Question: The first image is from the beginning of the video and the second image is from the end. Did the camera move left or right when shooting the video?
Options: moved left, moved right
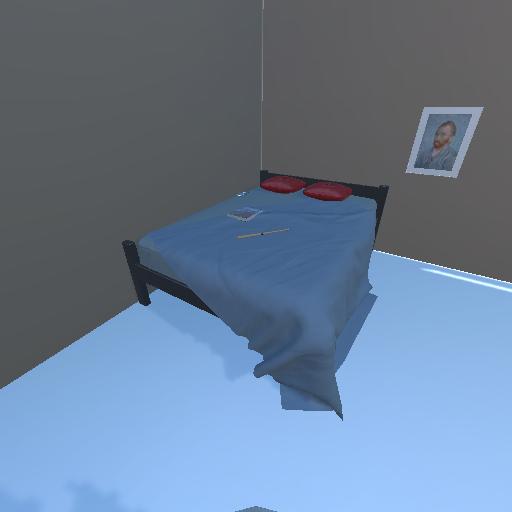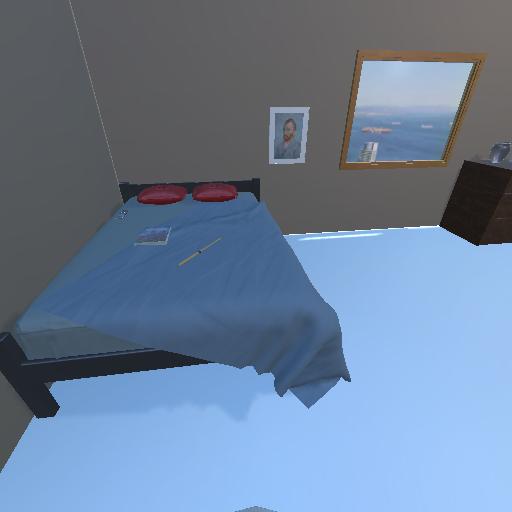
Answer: moved left